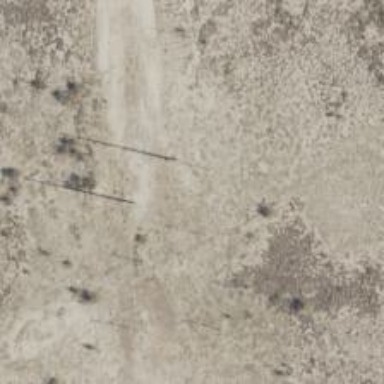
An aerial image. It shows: Power pole.